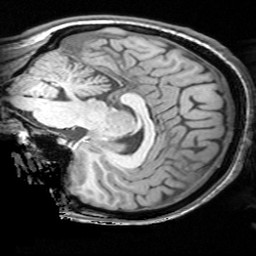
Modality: T1w
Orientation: sagittal
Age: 29
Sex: female
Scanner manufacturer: siemens
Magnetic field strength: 3 T
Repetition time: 1.62 s
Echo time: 0.003 s